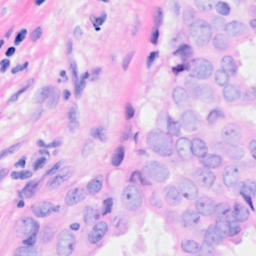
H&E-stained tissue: Breast